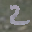
Label: 2